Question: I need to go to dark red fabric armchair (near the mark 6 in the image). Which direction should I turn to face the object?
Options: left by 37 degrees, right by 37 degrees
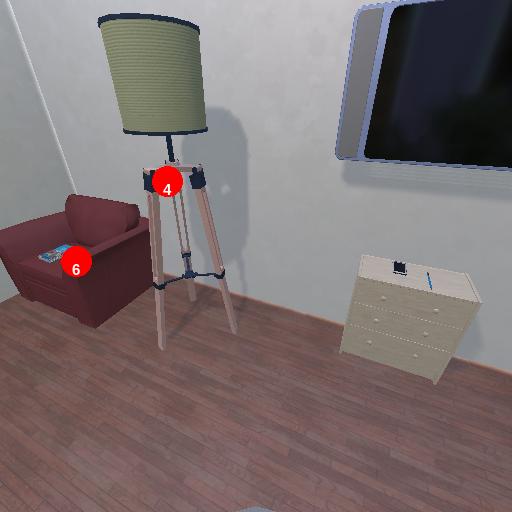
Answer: left by 37 degrees